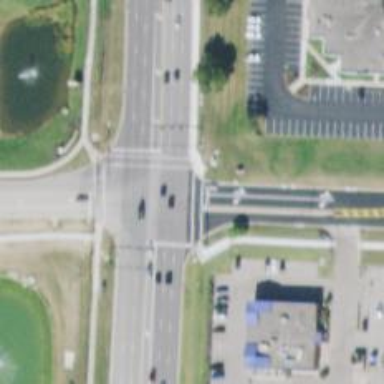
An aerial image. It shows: Marked crossing on the road.